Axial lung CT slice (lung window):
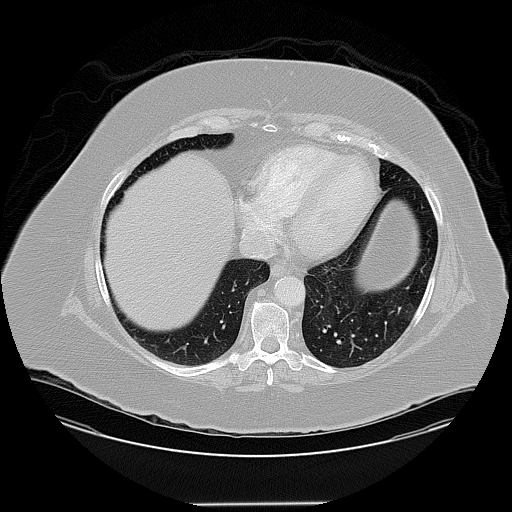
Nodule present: no